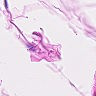
Metastatic tissue present: no